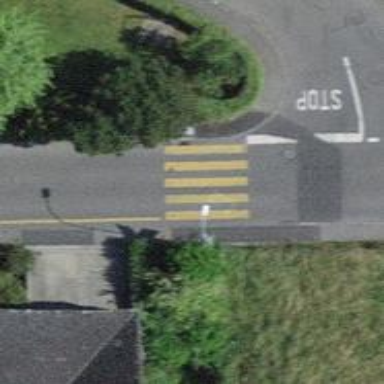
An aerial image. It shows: Uncontrolled zebra crossing with zebra markings.